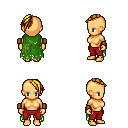
a pixel art fantasy rpg character, female body template, human, tanned skin, green tattered cape, red pants, blonde long mohawk hairstyle, leather bracers, four views (front, back, left, right), 2x2 character sprite sheet, small pixel art, hard edges, no anti-aliasing